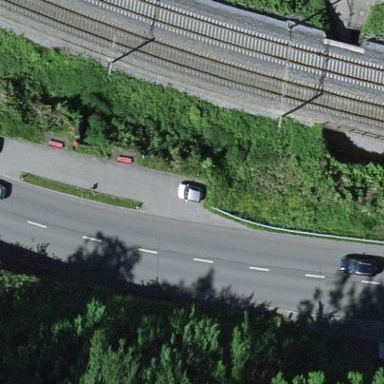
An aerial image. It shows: Asphalt parking lane at rest area.